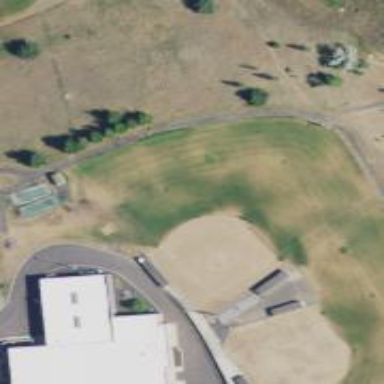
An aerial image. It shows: Baseball pitch for leisure and sports activities.